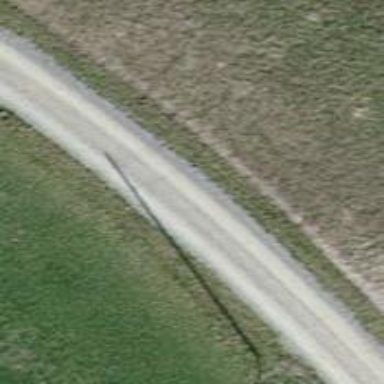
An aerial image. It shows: Track with compacted grade 2 surface.